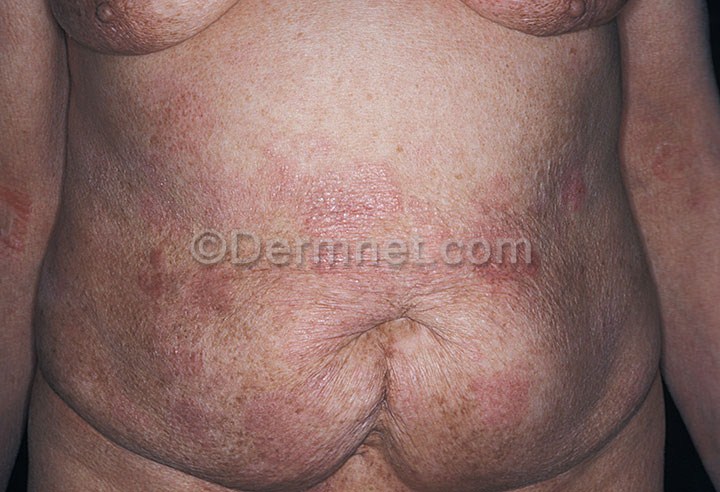
Disease: Actinic Keratosis Basal Cell Carcinoma and other Malignant Lesions